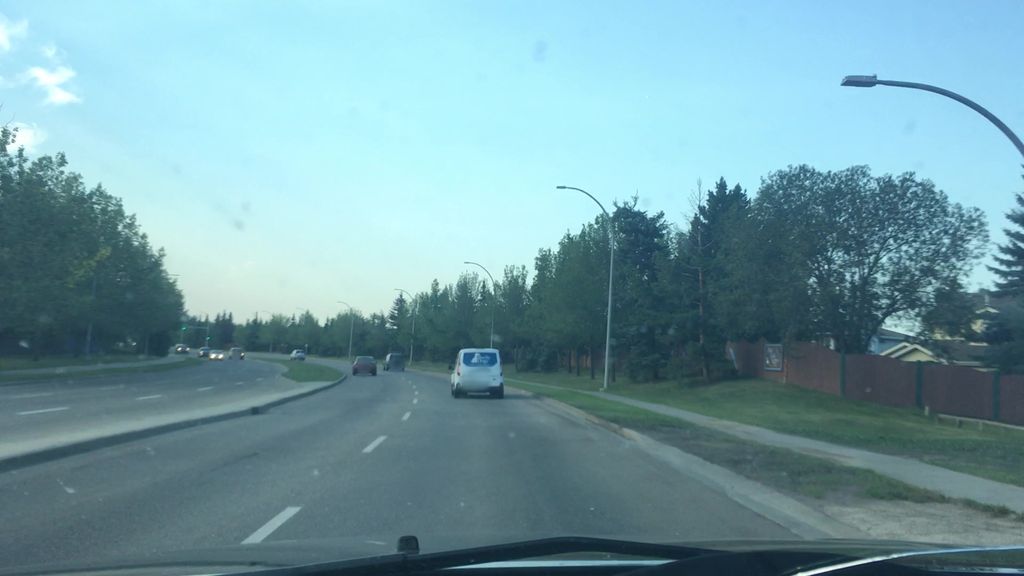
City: edmonton